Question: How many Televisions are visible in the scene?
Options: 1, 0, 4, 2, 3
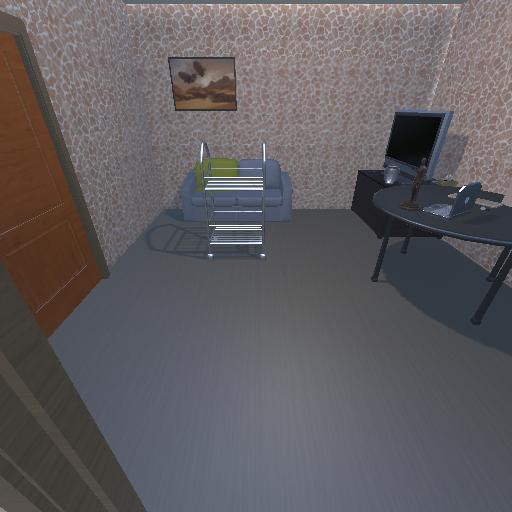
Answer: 1